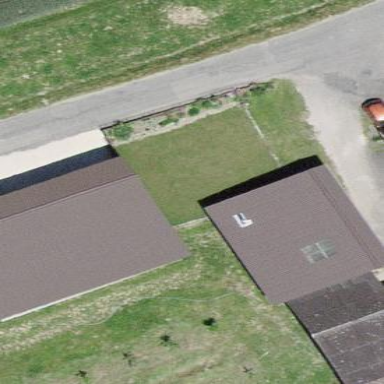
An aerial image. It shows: Garage building.